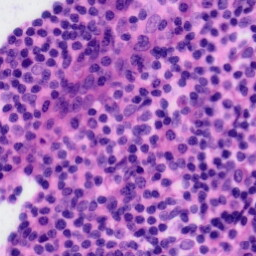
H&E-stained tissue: Tonsil